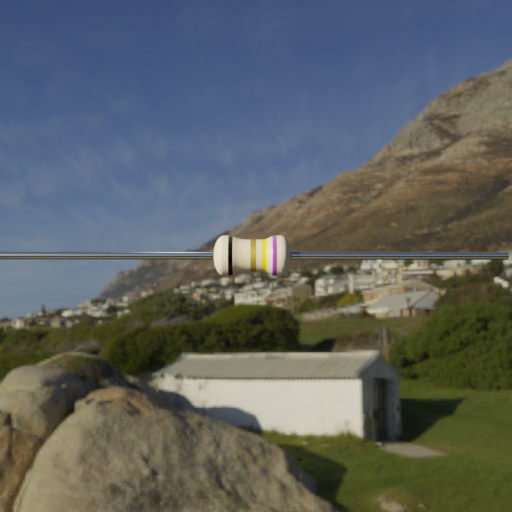
Resistor colour bands (in order): black, gold, yellow, violet